Field crop: maize
Growth stage: 2
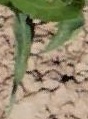
Species: maize